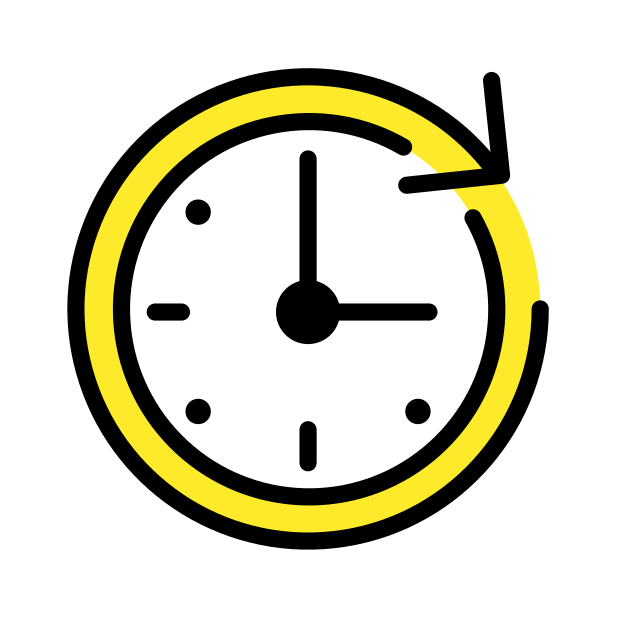
timer